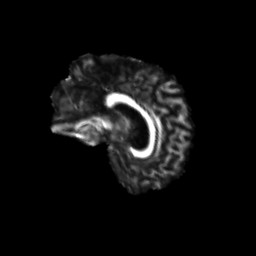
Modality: FA
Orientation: sagittal
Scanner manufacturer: siemens
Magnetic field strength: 3 T
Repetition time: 9.2 s
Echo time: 0.084 s